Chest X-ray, AP view. Patient: 74 years old, sex F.
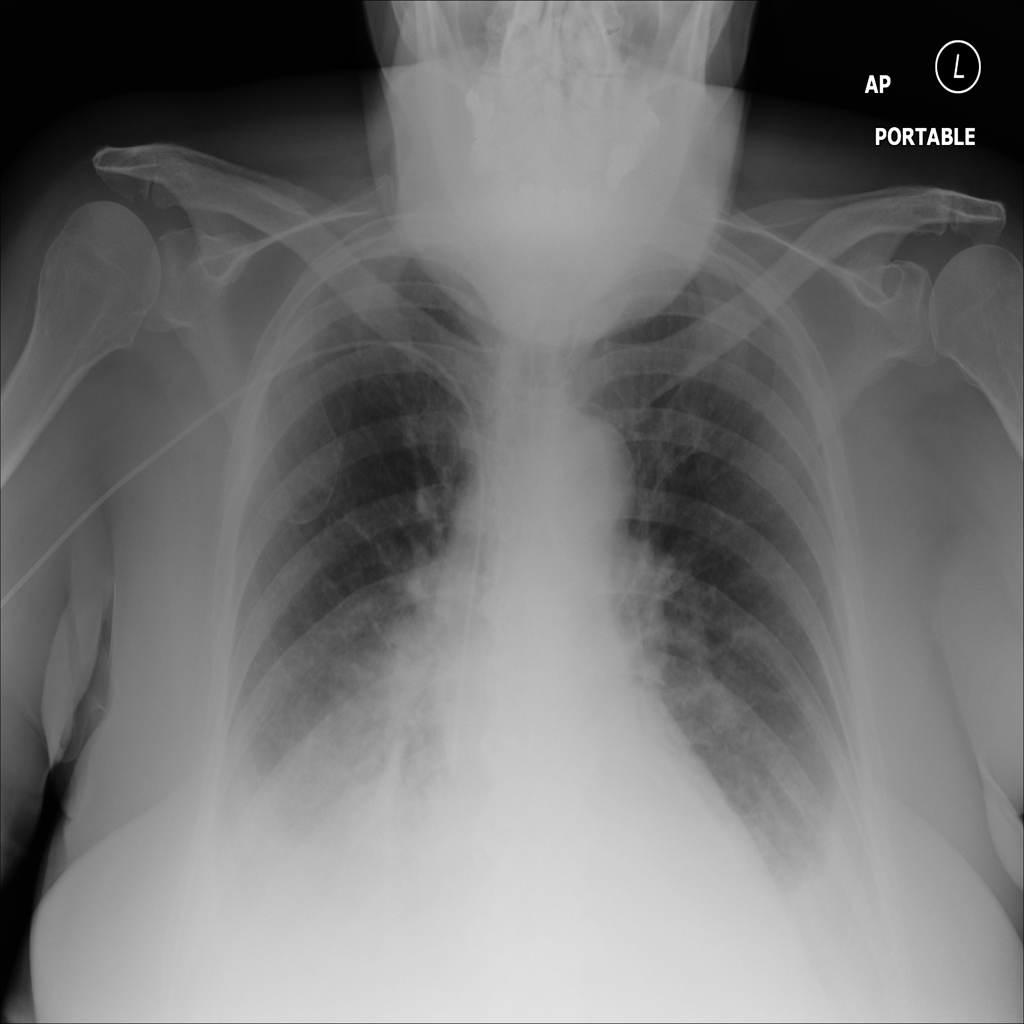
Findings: No Finding